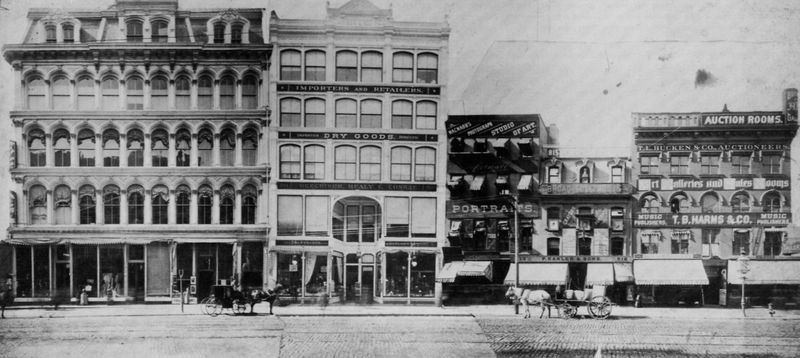
Titel: Westseite des Broadway zwischen der 11th und 12th Street
Künstler: Amerikanischer Photograph
Schlagwörter: stadt, fenster, schaufenster, schwarz, strasse, säulen, häuser, england, pferd, schrift, ansicht, fassade, fassaden, pflaster, leer, droschke, kutsche, laden, läden, platz, wagen, warten, balkone, foto, photographie, eingang, erker, schwarzweiss, schilder, schimmel, etagen, stockwerke, markise, markisen, tafeln, jalousien, eingagn, markiesen, kutche, ansich, warenhaus, reklametafeln, auktionshaus, menmschen